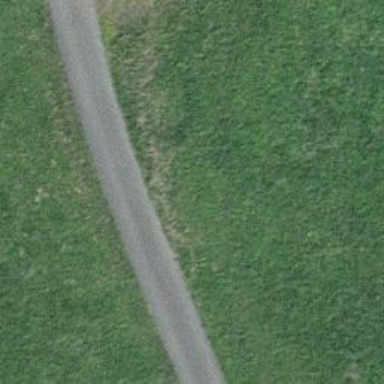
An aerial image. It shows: Well-maintained agricultural track with grade1 tracktype.